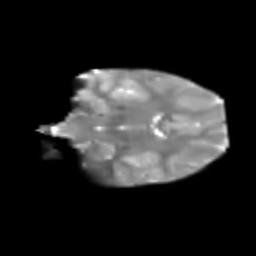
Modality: T2w
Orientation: coronal
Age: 7
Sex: female
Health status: healthy